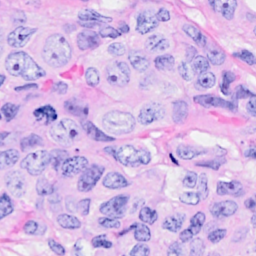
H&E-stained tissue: Breast